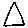
Label: triangle